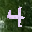
Label: 4